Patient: sex M, age 57
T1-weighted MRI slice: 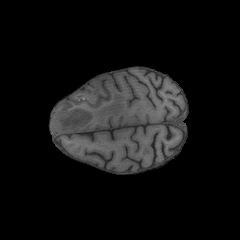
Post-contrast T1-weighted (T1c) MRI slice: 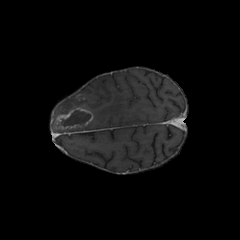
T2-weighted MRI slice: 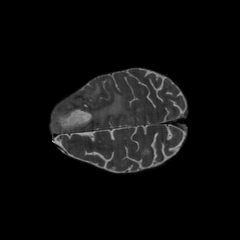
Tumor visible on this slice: yes
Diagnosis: Glioblastoma, IDH-wildtype
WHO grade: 4